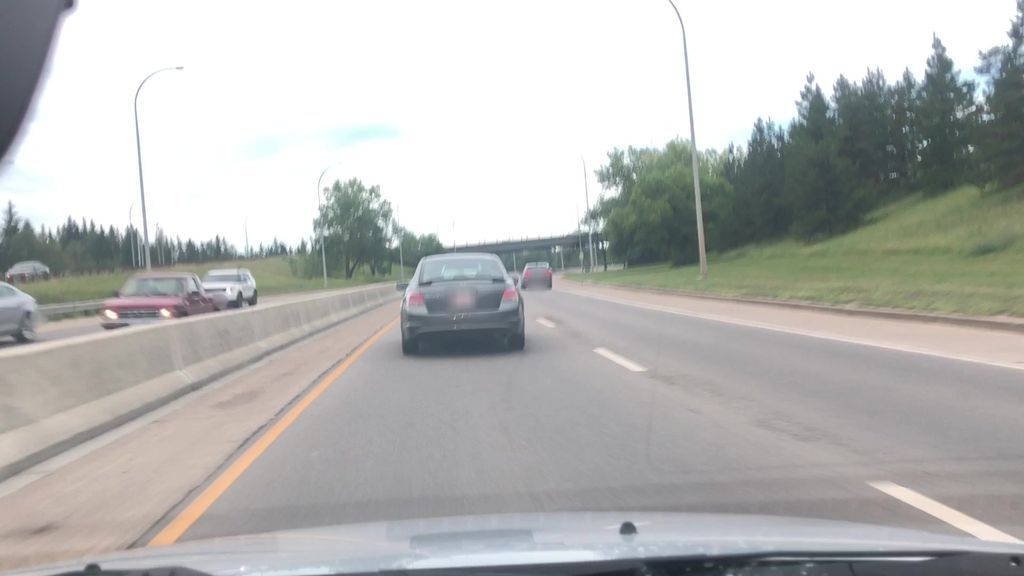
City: edmonton